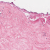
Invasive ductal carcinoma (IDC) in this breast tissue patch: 0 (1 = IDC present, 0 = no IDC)